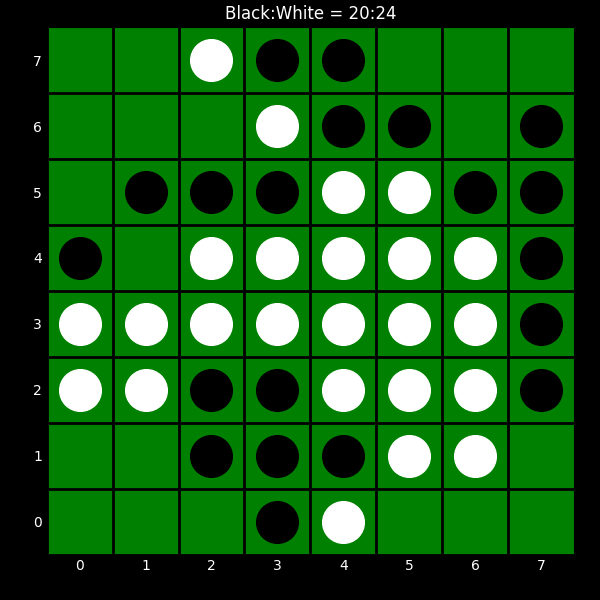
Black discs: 20
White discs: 24